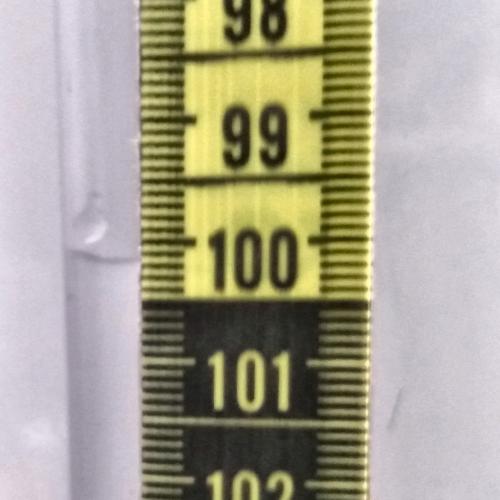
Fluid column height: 100.2 cm